A time-domain waveform of one vibration snapshot from a rolling-element bearing is shown. Determine the bearing's health state. Answer with exactly one of: normal, inner_race, outer_race, ball.
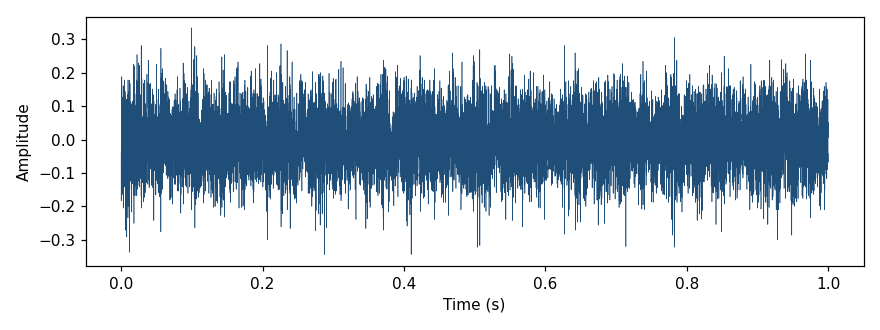
Answer: normal